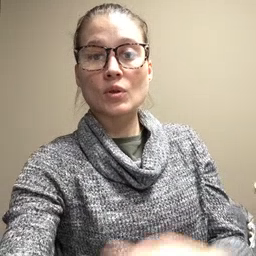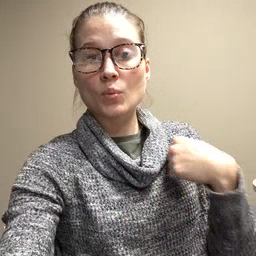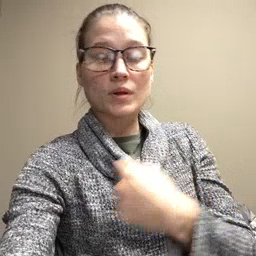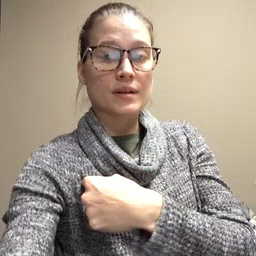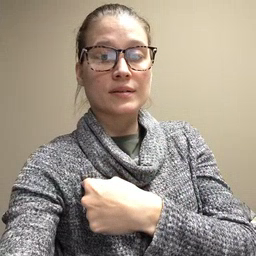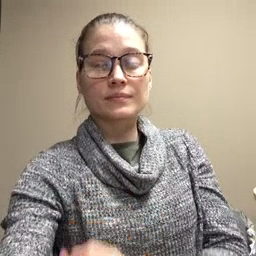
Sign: weus